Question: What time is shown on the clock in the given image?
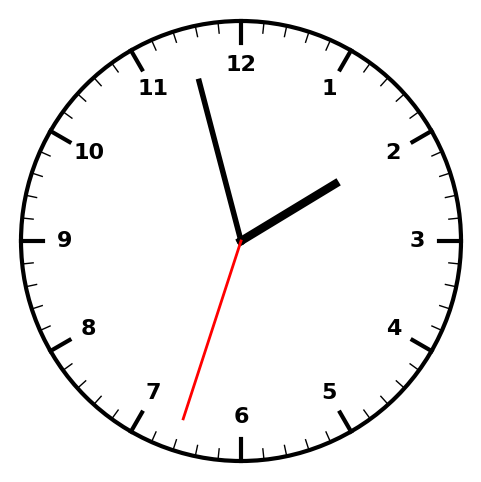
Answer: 01:57:33